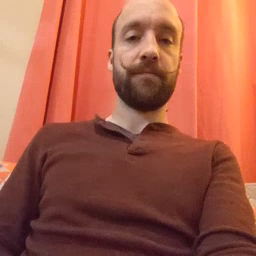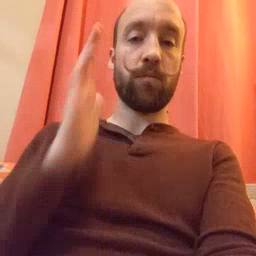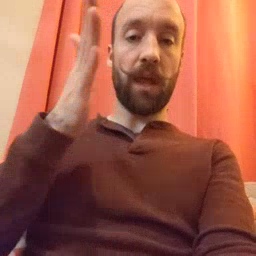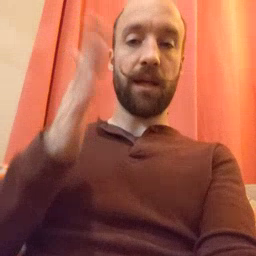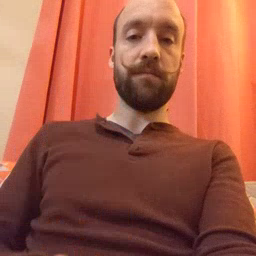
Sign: will